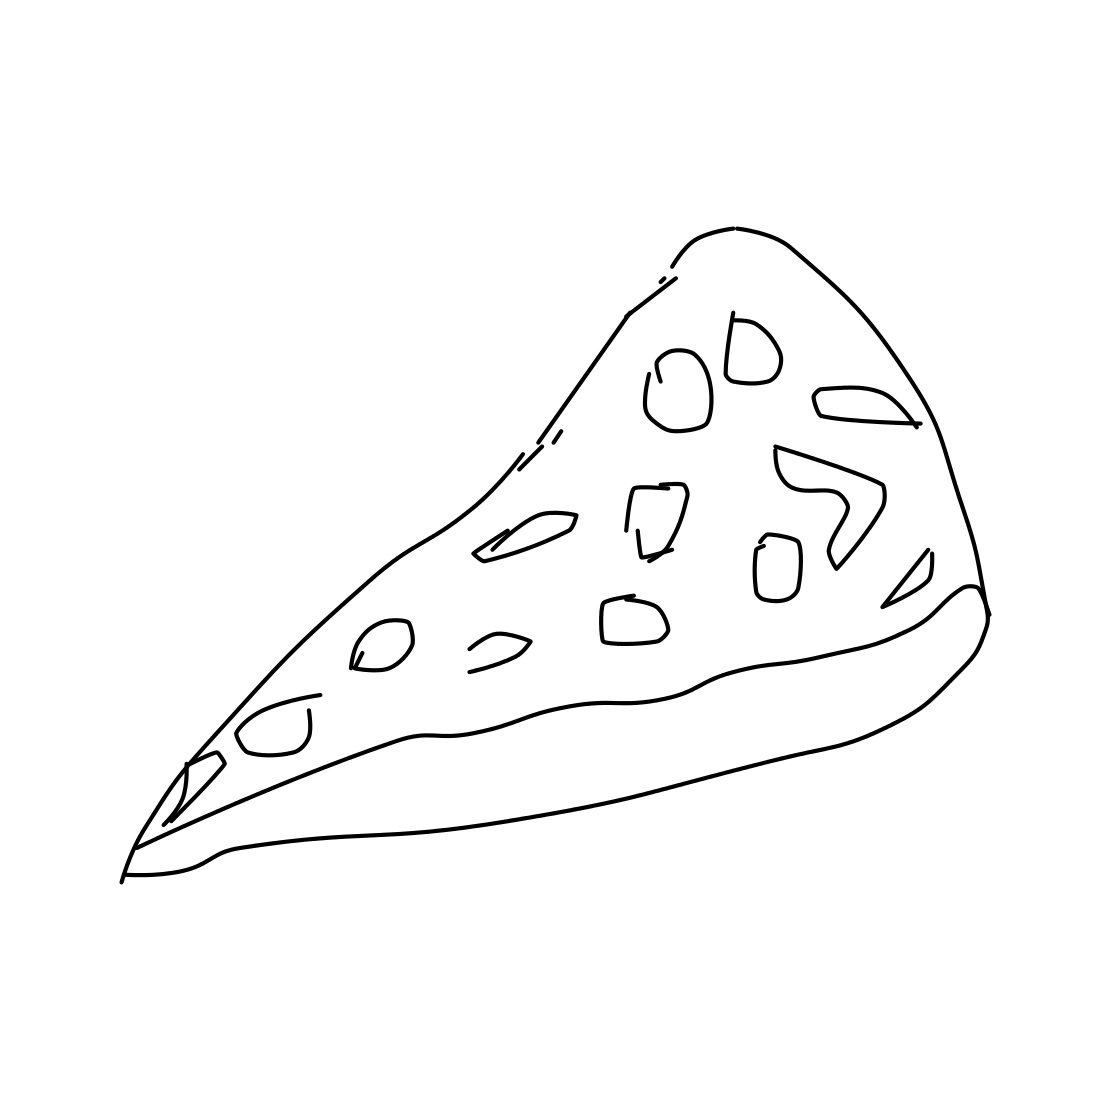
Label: pizza